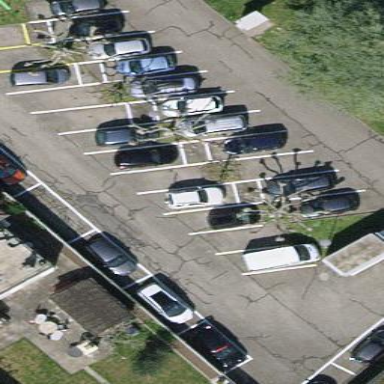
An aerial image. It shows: Parking area with surface.